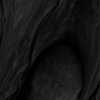
Label: not_dusty